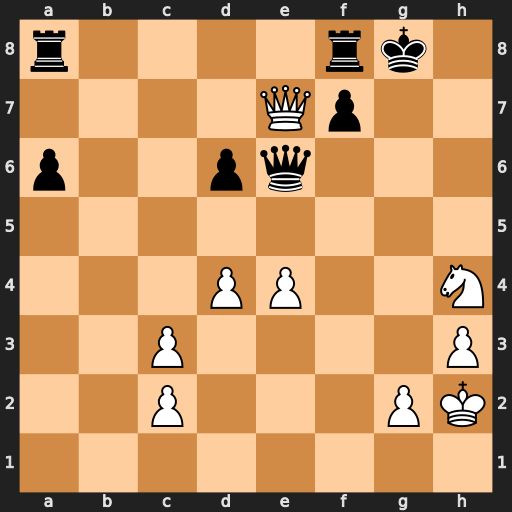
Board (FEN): r4rk1/4Qp2/p2pq3/8/3PP2N/2P4P/2P3PK/8
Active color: w
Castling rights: -
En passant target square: -
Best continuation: Qg5+ Kh7 Nf5